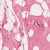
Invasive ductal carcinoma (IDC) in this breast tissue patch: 0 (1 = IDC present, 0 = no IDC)